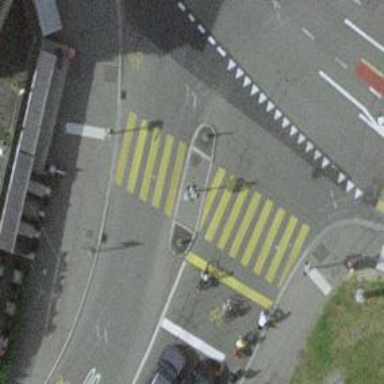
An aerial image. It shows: Kerb barrier.